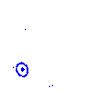
Particle: proton